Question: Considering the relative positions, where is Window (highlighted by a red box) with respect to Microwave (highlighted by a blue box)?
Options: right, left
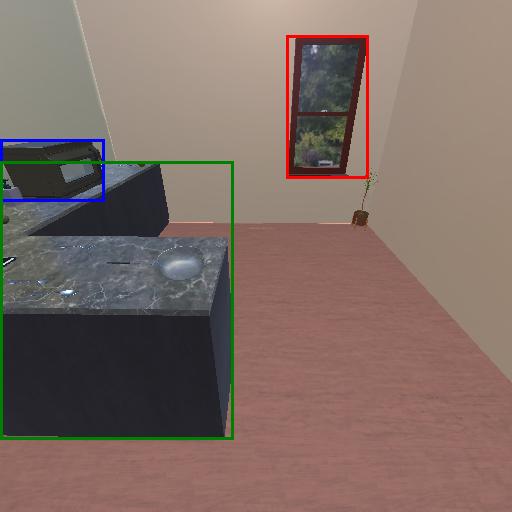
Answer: right